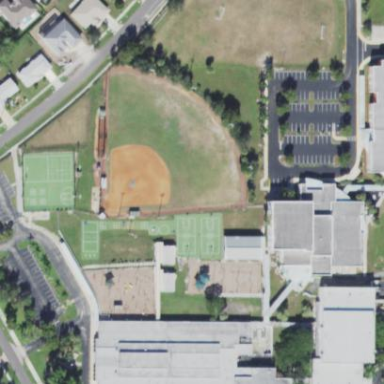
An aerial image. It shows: School.